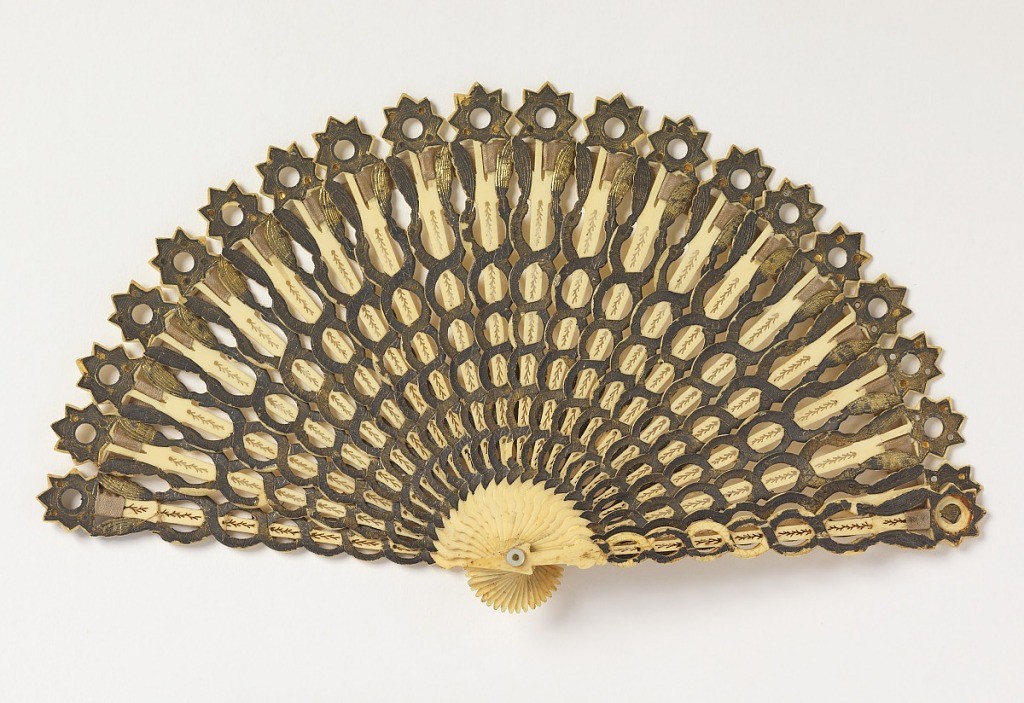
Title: Brisé fan
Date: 1820–30
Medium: Sticks of incised and drilled bone decorated with metallic foil and polished steel spangles, silk ribbon, mother-of-pearl washer
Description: Brisé fan with star and leaf pattern. Sticks of incised and drilled bone decorated with metallic foil and polished steel spangles; silk connecting ribbon; mother-of-pearl washer at the rivet.